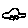
Label: car